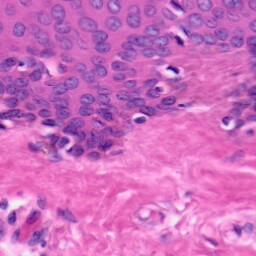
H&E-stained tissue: Skin